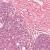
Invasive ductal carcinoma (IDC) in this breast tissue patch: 0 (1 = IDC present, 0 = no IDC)